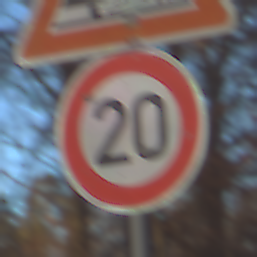
Verkehrszeichen: Geschwindigkeit20
Zusatzzeichen oben: SplittSchotter
Umgebung: Outdoor, Nature
Tageszeit: SunriseSunset
Wetter: Clear
Licht: Natural
Jahreszeit: Autumn
Kontrast: HighContrast